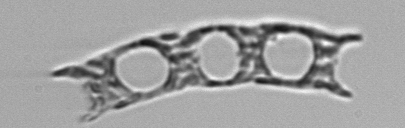
Label: Eucampia